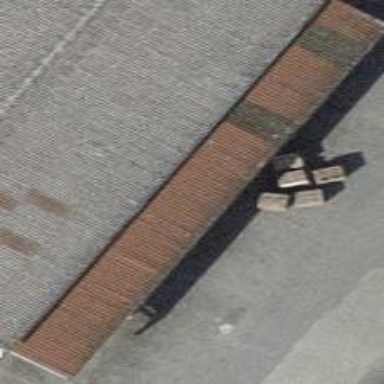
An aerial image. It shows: View of roof of building.